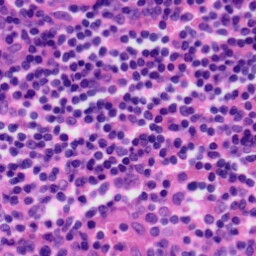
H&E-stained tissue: Tonsil